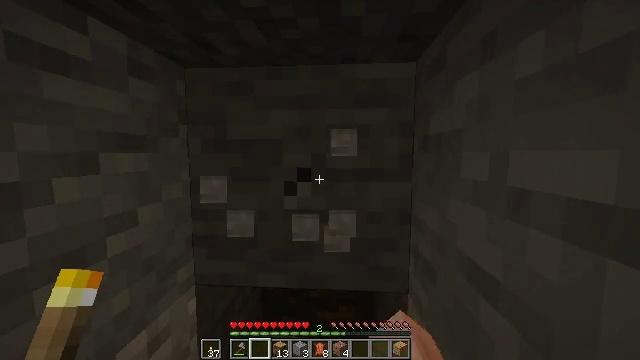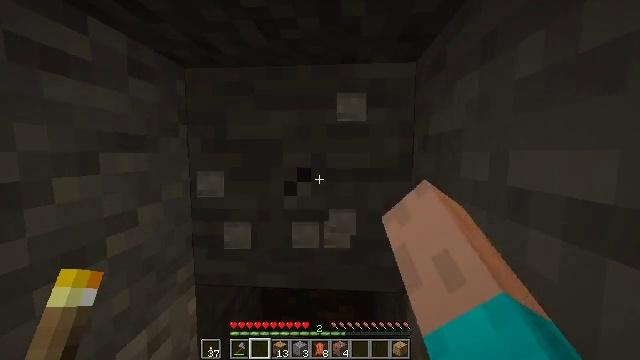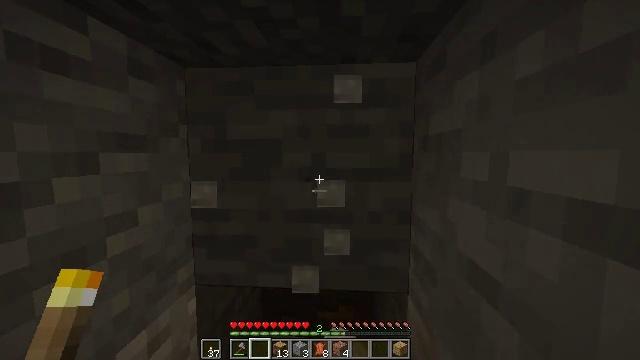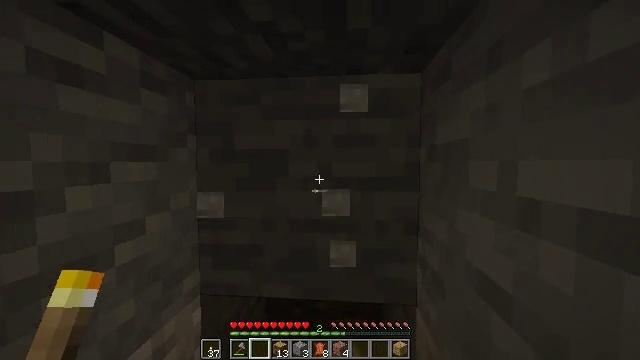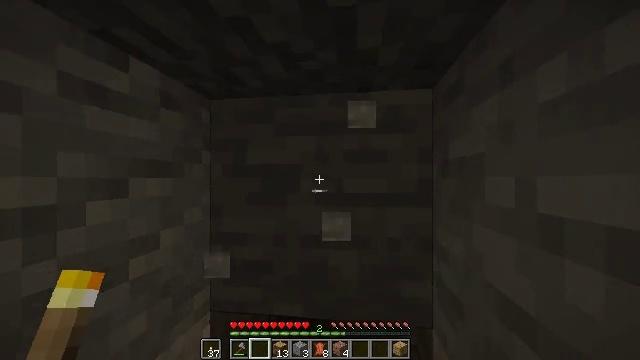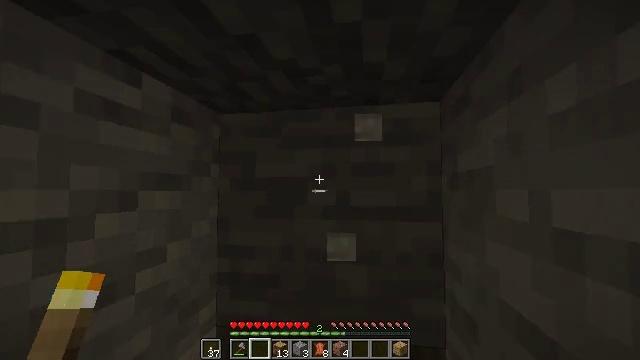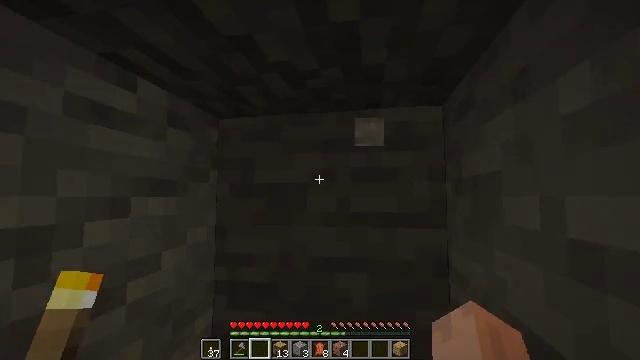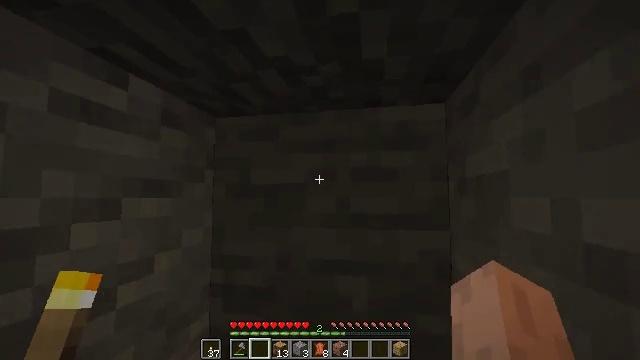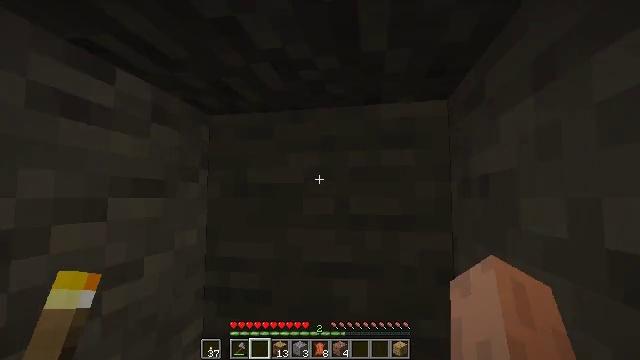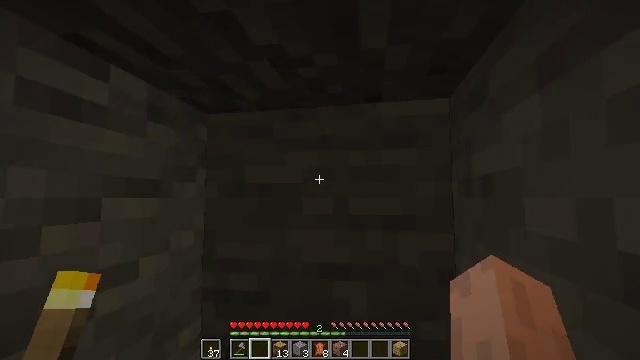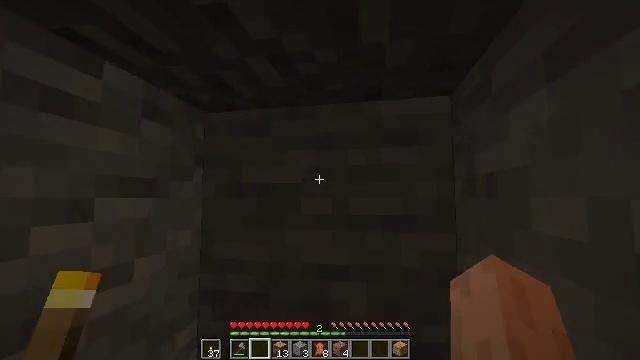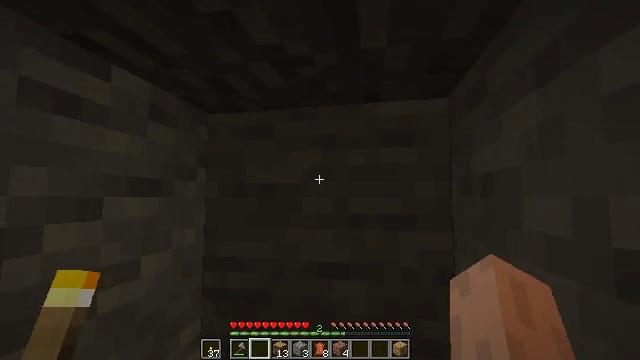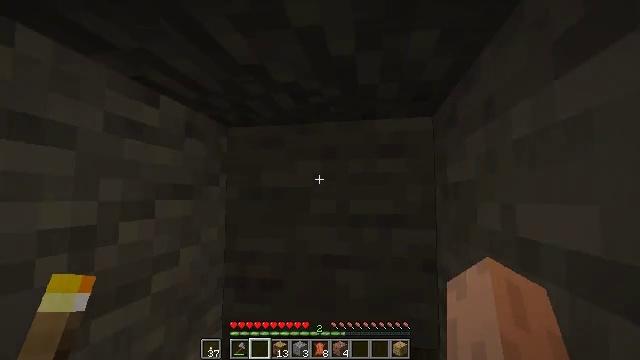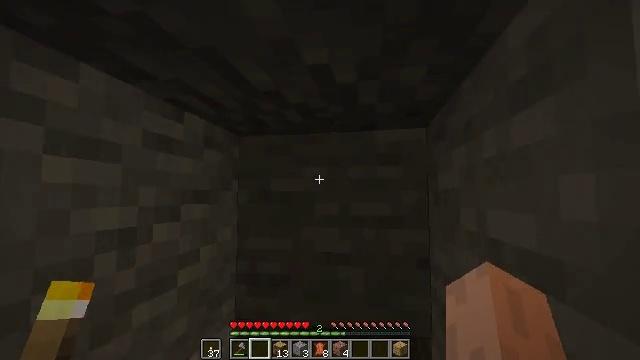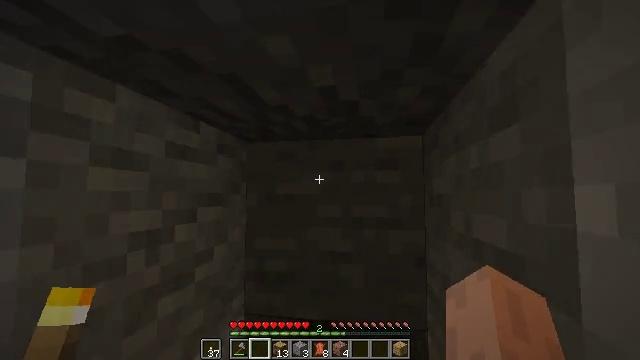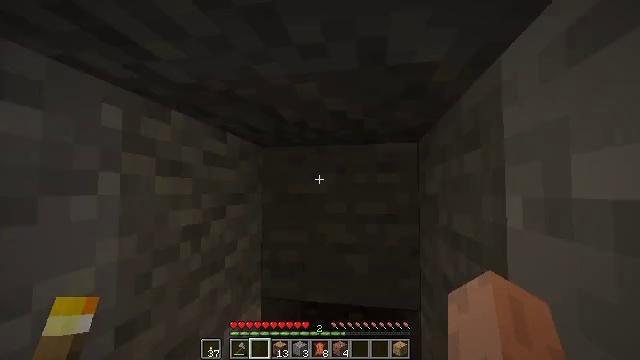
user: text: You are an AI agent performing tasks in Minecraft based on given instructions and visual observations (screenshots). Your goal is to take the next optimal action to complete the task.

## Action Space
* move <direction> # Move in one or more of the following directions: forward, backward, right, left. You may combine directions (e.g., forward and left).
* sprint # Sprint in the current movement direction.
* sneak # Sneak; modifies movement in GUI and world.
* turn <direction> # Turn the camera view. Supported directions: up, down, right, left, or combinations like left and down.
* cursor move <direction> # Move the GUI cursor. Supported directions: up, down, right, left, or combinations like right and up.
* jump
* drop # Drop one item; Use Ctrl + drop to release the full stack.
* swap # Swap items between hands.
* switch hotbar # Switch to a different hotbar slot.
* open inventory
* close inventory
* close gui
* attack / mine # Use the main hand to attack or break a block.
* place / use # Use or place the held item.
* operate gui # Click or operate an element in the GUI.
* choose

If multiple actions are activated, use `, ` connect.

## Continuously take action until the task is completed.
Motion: motion action
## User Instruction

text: craft item air
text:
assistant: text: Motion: attack / mine
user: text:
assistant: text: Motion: no_op
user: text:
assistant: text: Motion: turn left and up
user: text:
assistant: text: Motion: turn left and up
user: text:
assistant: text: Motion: move right, turn left and up
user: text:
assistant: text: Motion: move right, turn up
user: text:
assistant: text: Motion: move right
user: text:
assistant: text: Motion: move right
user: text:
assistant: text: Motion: no_op
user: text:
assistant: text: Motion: no_op
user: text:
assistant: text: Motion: move back
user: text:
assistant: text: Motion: move back
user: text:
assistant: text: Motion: move back
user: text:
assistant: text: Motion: move back
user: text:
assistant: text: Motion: move back, turn down
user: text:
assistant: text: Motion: move back, turn down
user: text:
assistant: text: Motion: move back, turn down
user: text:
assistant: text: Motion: move back
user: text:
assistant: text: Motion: move back
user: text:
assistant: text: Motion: move back
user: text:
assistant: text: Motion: move back
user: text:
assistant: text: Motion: move back
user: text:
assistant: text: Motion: move back
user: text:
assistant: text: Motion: move back, turn down
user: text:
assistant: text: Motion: move back
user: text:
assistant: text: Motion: move back, turn down
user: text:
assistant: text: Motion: move back
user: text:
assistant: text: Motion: move back
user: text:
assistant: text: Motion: move back
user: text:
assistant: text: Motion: move back